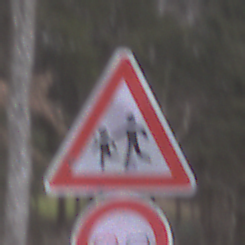
Verkehrszeichen: KinderRechts
Zusatzzeichen unten: Ueberholverbot
Umgebung: Outdoor, Nature
Tageszeit: Midday
Wetter: Overcast
Licht: Natural
Jahreszeit: Autumn
Kontrast: LowContrast